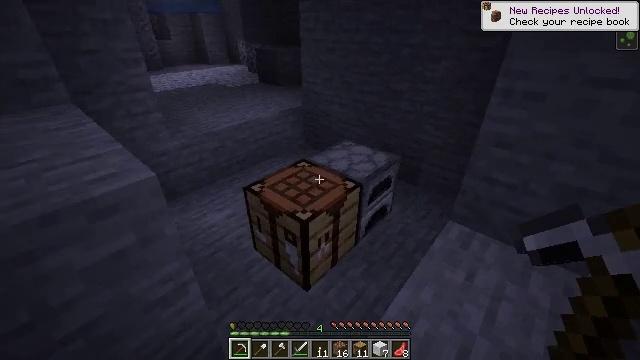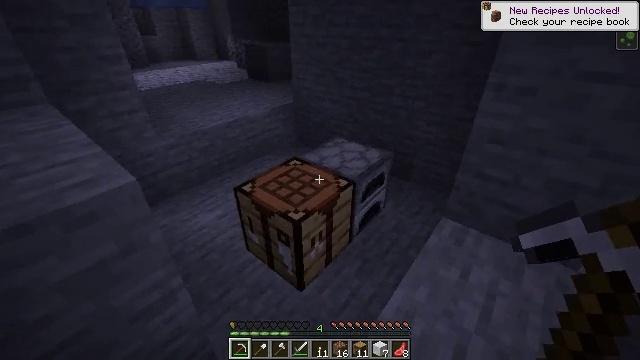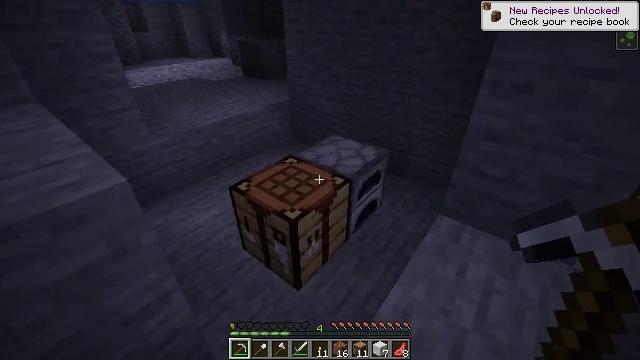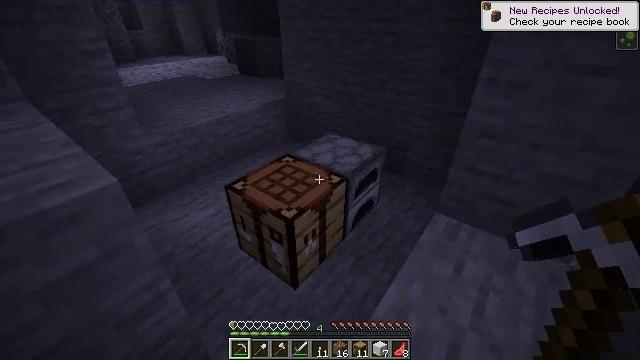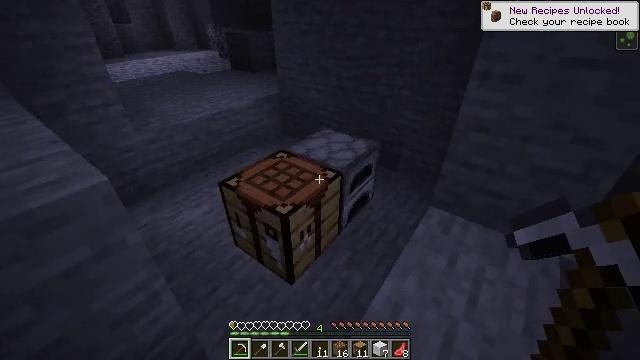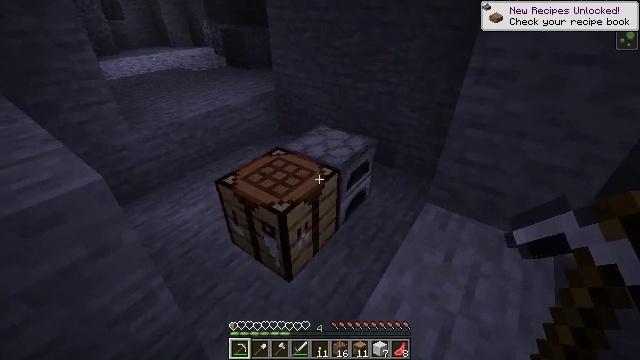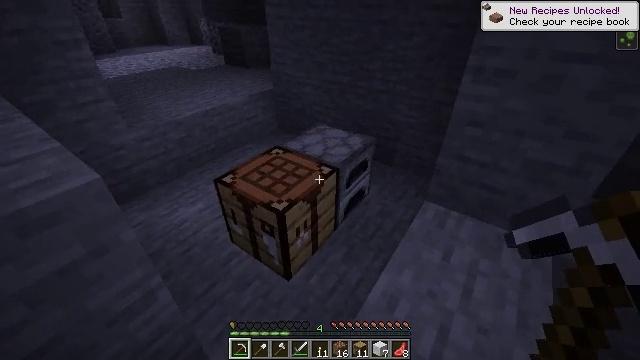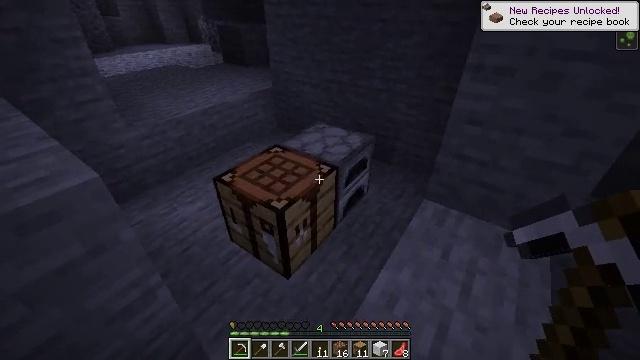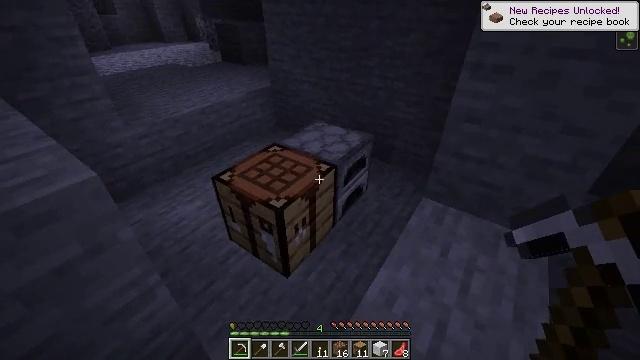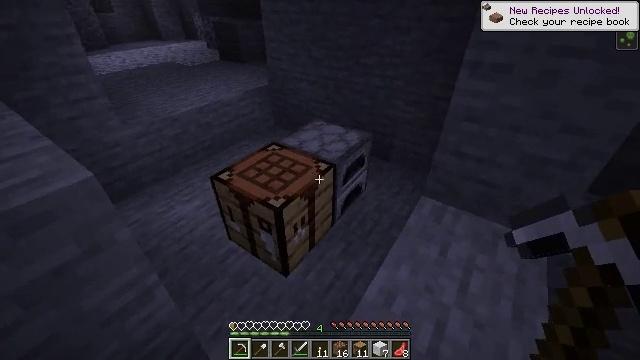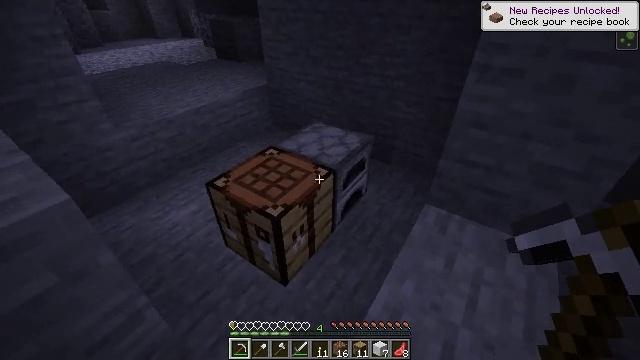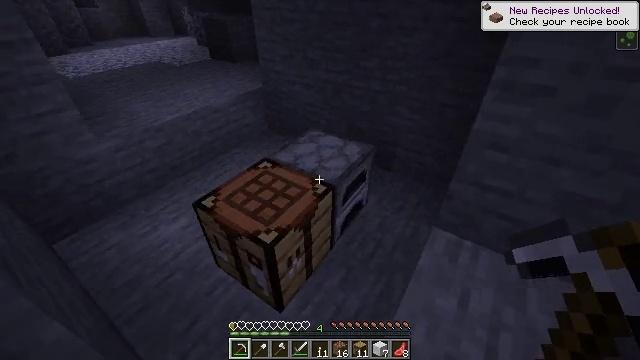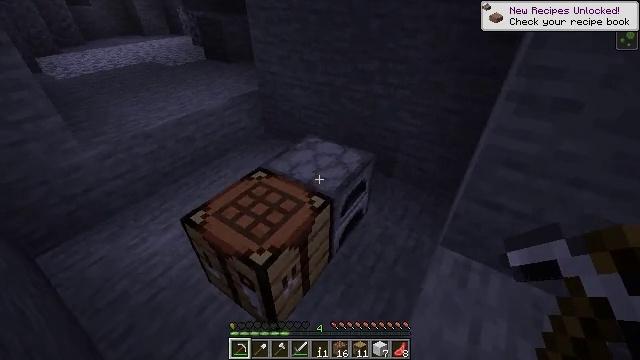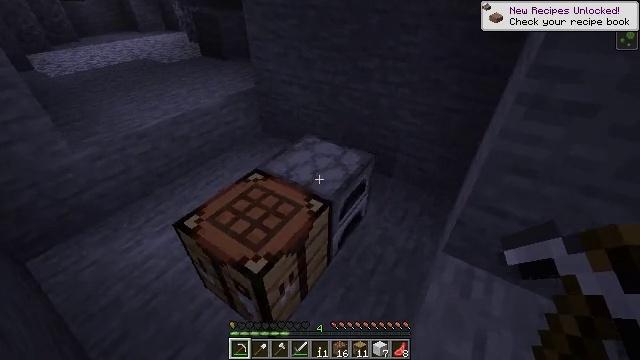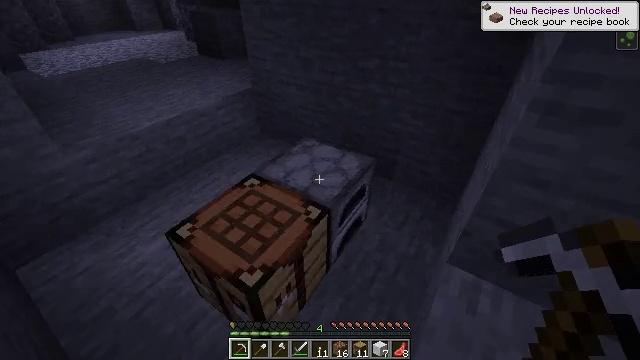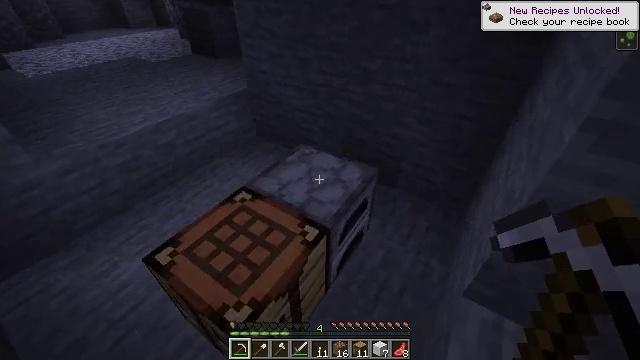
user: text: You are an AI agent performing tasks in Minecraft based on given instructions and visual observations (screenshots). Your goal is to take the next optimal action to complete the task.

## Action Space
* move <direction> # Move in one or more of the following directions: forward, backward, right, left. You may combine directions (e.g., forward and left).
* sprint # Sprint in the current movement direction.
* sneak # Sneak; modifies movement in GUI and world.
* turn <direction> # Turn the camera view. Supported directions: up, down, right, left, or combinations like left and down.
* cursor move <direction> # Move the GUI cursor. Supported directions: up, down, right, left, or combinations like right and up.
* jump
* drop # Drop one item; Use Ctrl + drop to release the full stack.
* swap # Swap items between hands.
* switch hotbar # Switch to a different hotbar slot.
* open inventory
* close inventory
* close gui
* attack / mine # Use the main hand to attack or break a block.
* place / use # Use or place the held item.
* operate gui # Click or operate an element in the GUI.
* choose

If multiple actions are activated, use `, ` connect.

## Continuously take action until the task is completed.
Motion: motion action
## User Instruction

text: Smelt a cooked mutton in the furnace.
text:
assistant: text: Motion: turn right
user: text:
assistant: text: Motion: no_op
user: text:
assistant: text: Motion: no_op
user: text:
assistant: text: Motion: turn right and down
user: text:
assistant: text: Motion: no_op
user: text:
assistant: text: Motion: no_op
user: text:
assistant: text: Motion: no_op
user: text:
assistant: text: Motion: no_op
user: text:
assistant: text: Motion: move forward
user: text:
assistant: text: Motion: move forward
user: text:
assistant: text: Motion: move forward
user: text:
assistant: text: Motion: move forward
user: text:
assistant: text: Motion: move forward
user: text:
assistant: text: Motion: move forward
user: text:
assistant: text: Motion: move forward
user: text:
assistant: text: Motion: move forward
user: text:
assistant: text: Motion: move forward
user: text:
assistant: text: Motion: move forward and move right
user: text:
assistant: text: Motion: move forward and move right
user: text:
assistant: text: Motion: move forward and move right
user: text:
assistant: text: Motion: move forward and move right
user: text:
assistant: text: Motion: move forward and move right
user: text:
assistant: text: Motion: move forward and move right, turn left
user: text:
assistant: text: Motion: move forward and move right, turn left
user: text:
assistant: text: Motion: move forward and move right, turn left
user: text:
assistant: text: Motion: move forward and move right, turn left and up
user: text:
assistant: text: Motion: move forward and move right, turn left and up
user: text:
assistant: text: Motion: move forward and move right, turn left and up
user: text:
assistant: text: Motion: move forward and move right, turn left and up
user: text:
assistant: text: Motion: move right, turn left and up